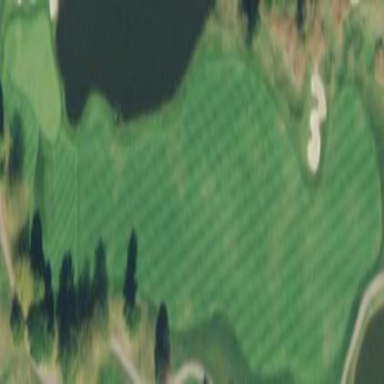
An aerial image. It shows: Grassy area designated as golf fairway.